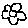
Label: flower